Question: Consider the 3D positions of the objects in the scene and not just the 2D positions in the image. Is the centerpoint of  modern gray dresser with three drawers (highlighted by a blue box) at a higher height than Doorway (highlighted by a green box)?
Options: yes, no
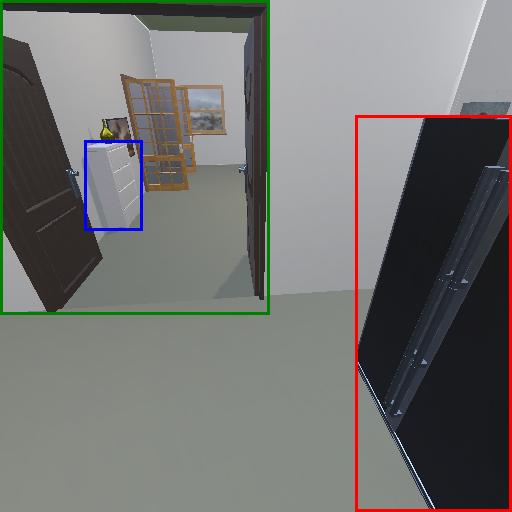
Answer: yes